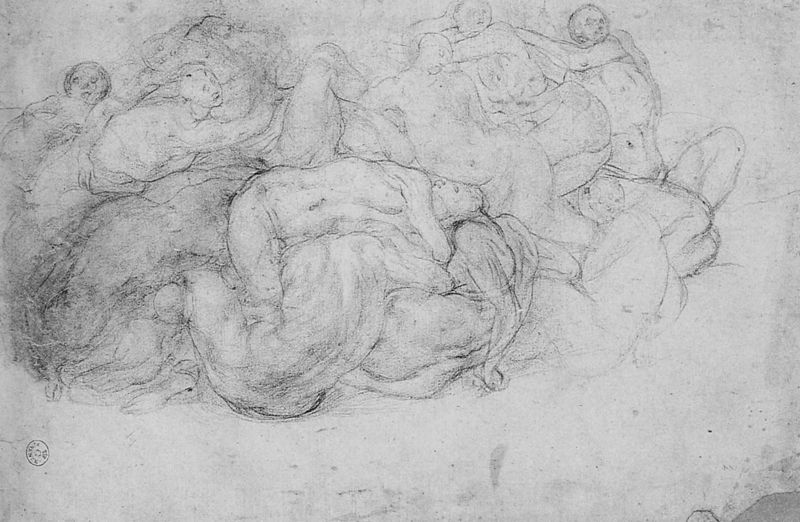
Titel: Sintflut, Studie mit vierzehn ineinander verschlungenen Figuren
Künstler: Pontormo
Institution: Florenz, Uffizien
Schlagwörter: körper, nackt, frauen, menschen, grau, männer, rücken, skizze, zeichnung, tiere, gesichter, arme, haare, papier, liegen, figuren, bauchnabel, leiber, munch, haufen, bleistift, stempel, entwurf, muskel, verdammnis, verschlungen, fin de siecle, menschne, knäul, konvolut, nackte leiber